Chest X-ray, AP view. Patient: 42 years old, sex M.
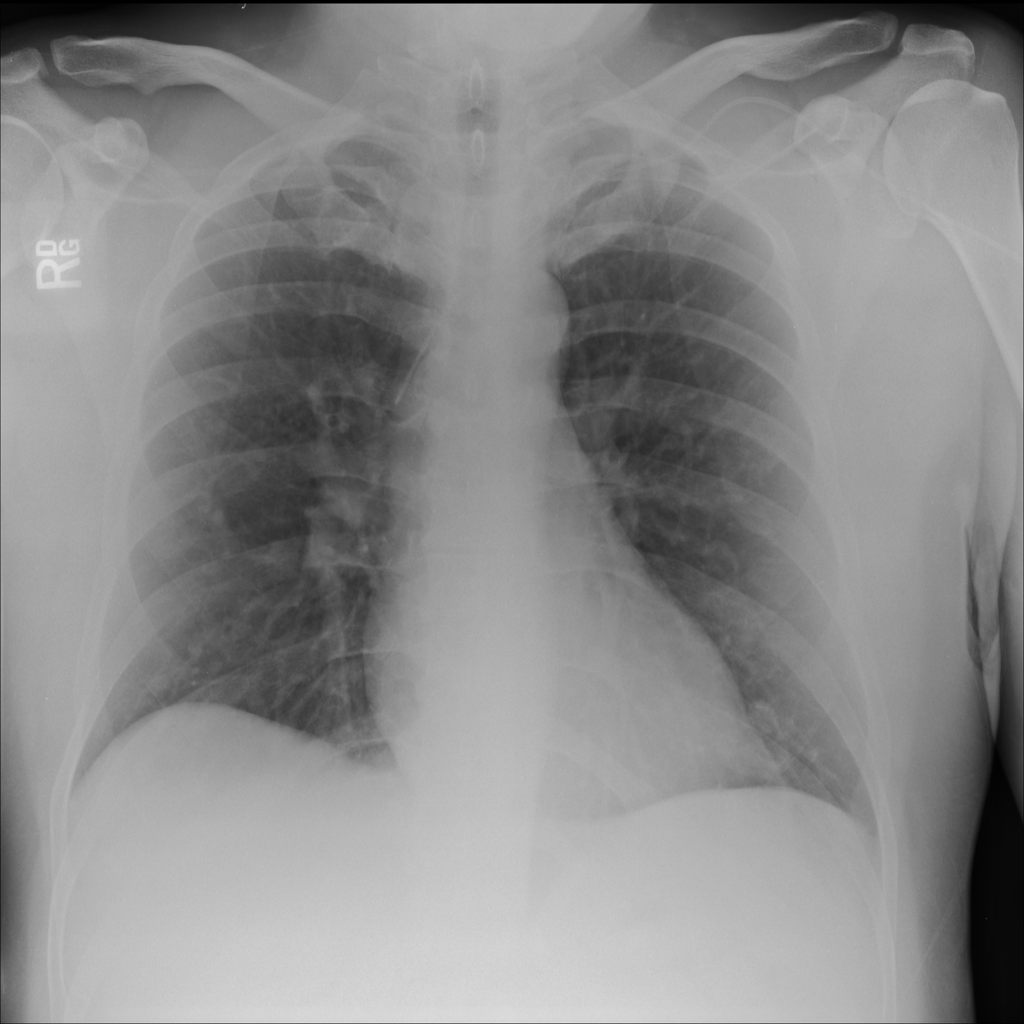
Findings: No Finding